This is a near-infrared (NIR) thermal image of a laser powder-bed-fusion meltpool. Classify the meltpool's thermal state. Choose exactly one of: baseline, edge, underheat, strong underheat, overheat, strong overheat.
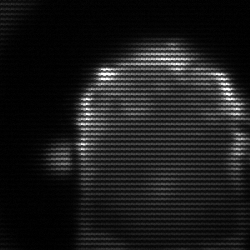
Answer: baseline